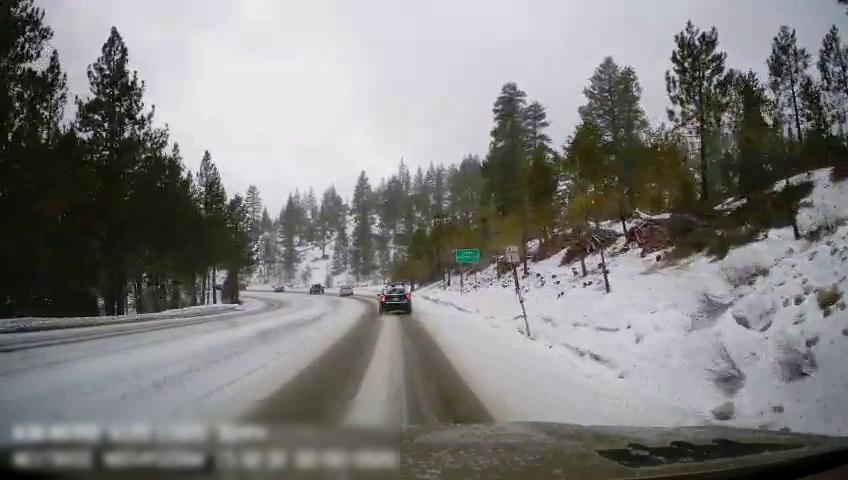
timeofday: Day
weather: Snowy
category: Drivable Space
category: Vehicles | Car
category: Traffic | Signs